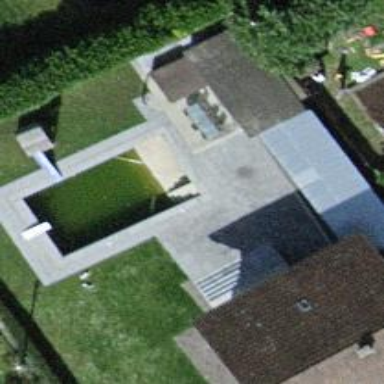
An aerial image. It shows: Swimming pool located in leisure land.